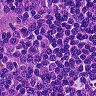
Metastatic tissue present: no